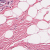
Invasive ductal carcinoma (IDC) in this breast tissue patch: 1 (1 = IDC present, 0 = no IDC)